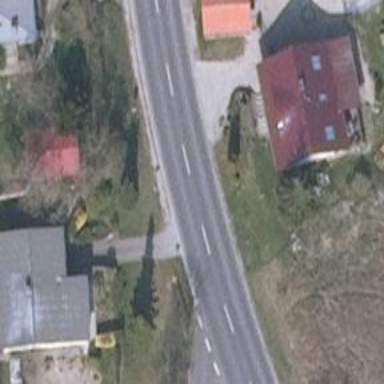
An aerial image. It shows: Primary road with asphalt surface.